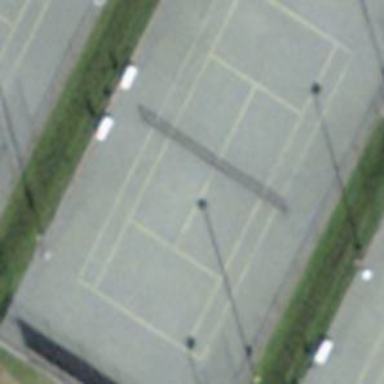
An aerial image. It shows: Clay tennis court on pitch.